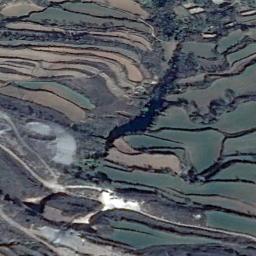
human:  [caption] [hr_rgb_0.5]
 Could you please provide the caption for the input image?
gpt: A large layer of brown and green mixed terraces with several winding narrow paths .

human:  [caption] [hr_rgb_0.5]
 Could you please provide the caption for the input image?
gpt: There is a red house in the open space between the terraces .

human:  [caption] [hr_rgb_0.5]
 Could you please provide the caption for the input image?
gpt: The bare and green terrace is next to some trees .

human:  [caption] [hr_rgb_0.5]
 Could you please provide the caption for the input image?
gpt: There are many plants on the terrace .

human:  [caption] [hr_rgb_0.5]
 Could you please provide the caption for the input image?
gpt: There are some rivers among the terraces .